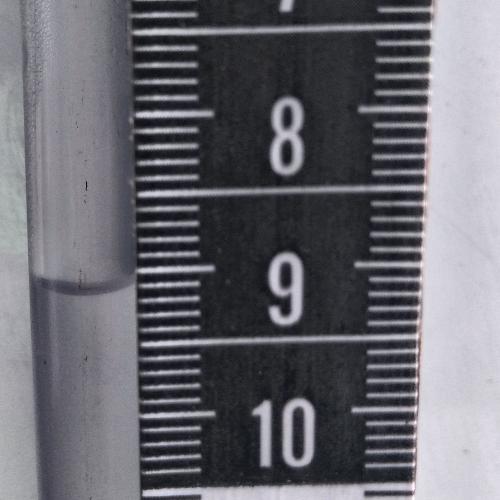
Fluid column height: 9.1 cm